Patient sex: M
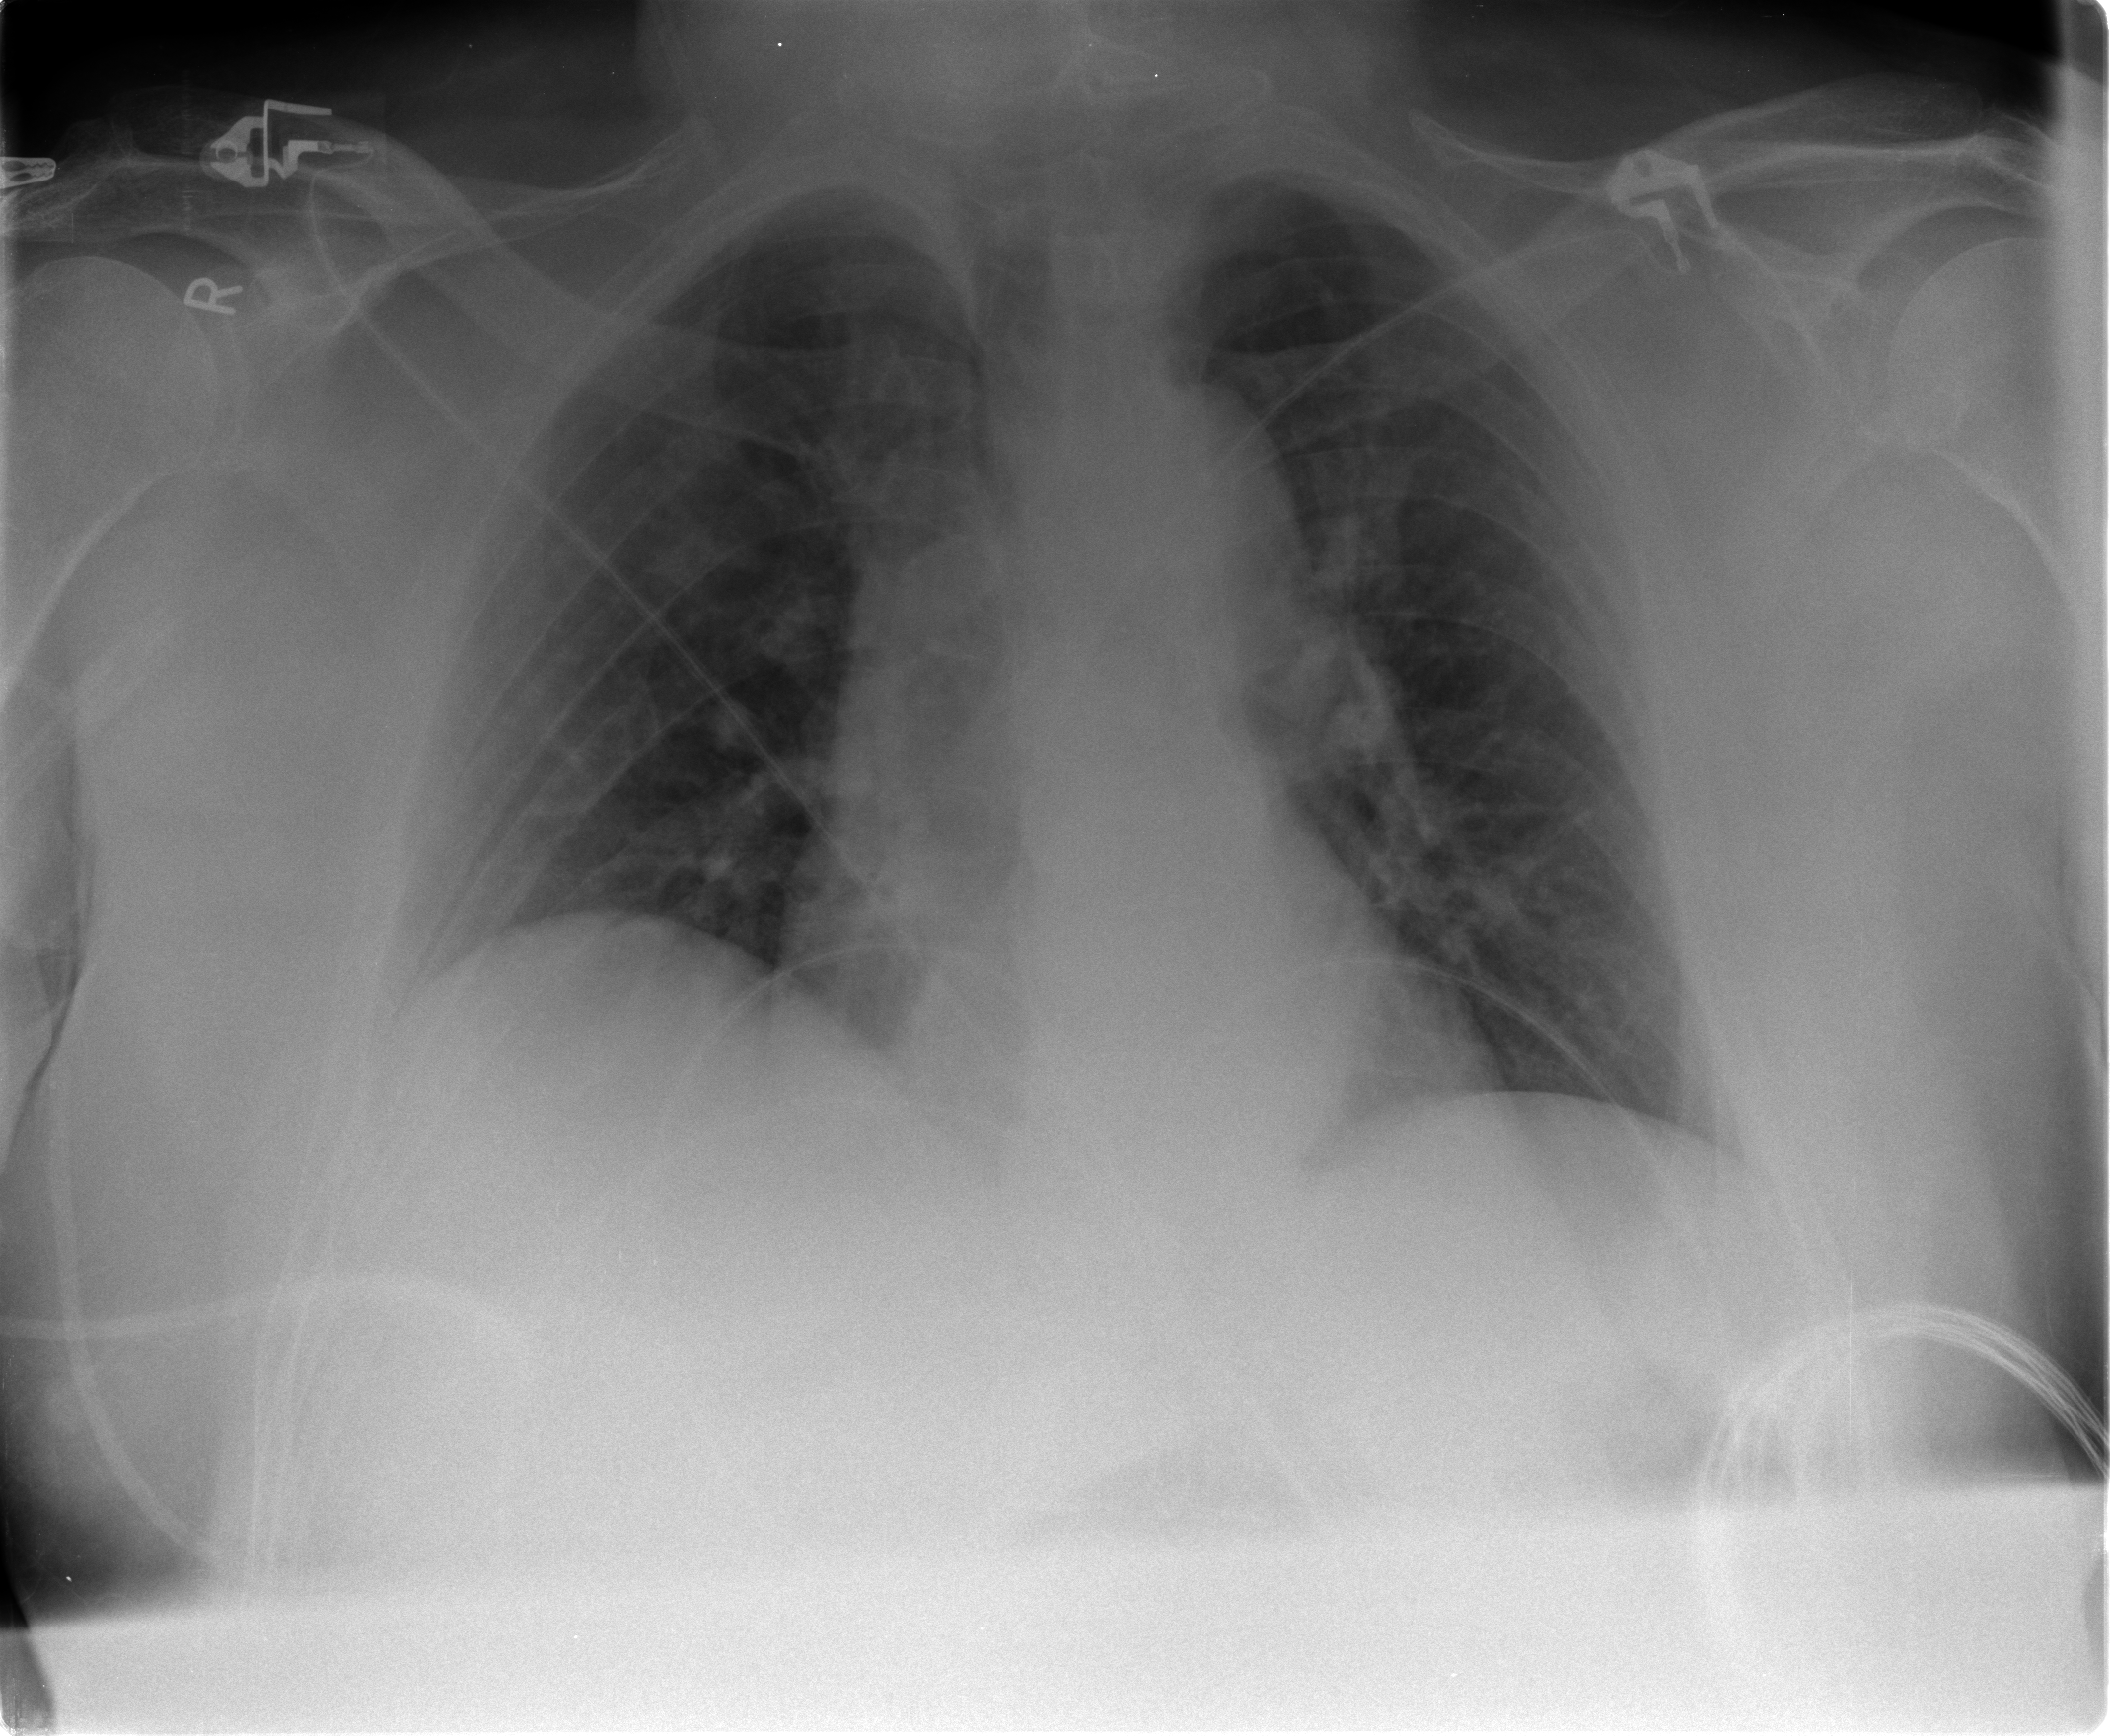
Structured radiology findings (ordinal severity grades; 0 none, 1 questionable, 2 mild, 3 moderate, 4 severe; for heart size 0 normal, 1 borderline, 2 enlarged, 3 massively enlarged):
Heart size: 0
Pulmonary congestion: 1
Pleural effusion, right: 0
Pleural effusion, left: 0
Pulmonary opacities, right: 0
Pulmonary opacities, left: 0
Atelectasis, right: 2
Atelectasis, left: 0